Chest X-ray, PA view. Patient: 18 years old, sex M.
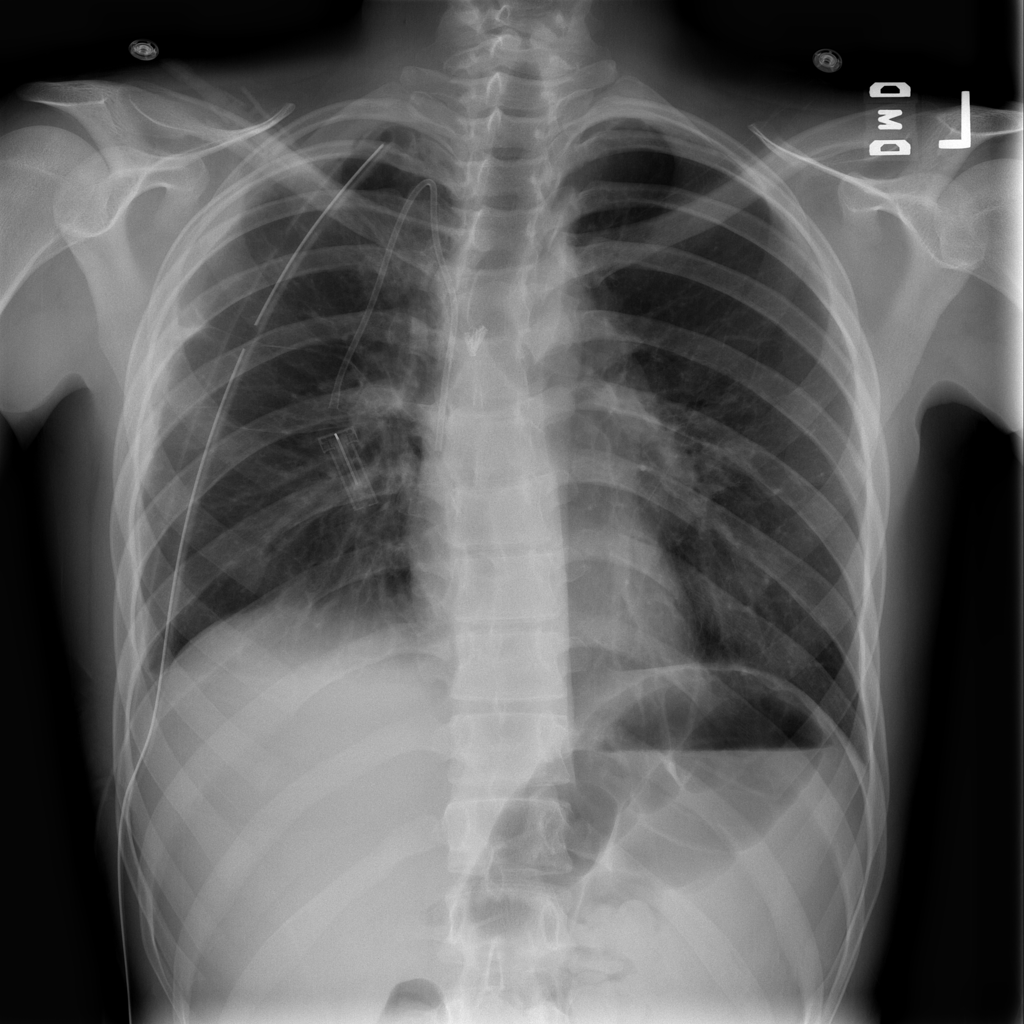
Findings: Fibrosis